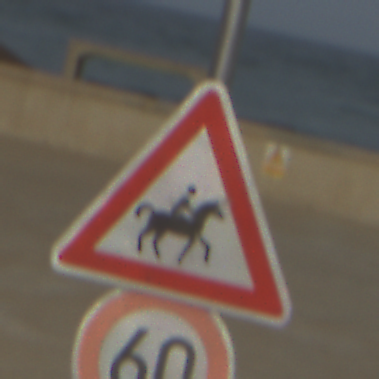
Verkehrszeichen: ReiterLinks
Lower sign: Geschwindigkeit60
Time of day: MorningAfternoon
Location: Outdoor (Suburban)
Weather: PartlyCloudy
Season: NotSpecified
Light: Natural